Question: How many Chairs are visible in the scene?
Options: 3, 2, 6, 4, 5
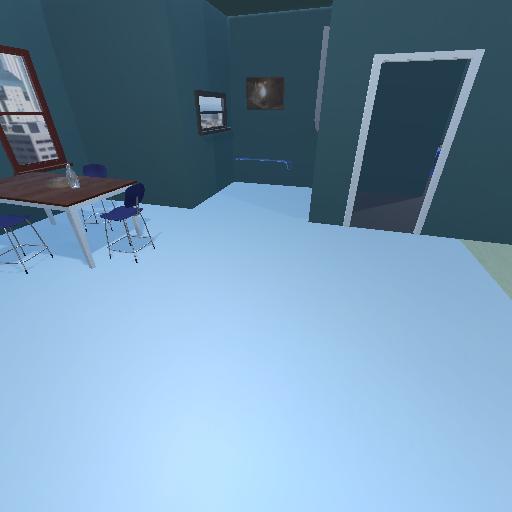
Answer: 3